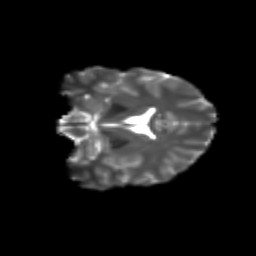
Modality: T2w
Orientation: coronal
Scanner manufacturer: siemens
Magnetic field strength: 3 T
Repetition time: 9.2 s
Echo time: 0.084 s